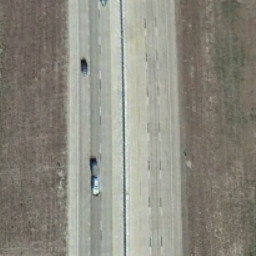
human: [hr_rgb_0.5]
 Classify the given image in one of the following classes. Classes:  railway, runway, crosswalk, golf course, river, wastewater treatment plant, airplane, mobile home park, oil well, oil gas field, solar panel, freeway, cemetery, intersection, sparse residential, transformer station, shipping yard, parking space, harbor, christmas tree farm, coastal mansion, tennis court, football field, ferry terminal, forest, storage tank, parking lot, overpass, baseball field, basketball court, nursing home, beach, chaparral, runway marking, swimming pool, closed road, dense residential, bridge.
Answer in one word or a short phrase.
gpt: freeway